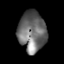
Tissue: lung
Cell type: Myeloid cells
Senescence score: 0.2261
Nuclear area (px): 1098
Mean DAPI intensity: 108.926